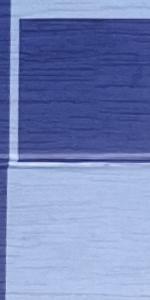
Label: Empty